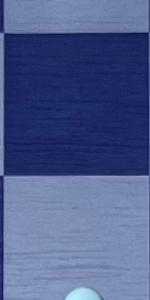
Label: Empty